Question: I am following this <URL> and I ran into this error from models.py
Error: 'Unable to import 'django.db''
models.py code below
'''
from django.db import models
'''
I am new to python and django so I followed the following steps in creating the app for python 3.
STEPS:
1. Followed this video to change the PATH of Python 3.
2. In the cmd I ran the following:
'''
>python --version [ RESULT: Python 3.8.2 ]
>python -m venv polling-website
>Scripts/activate [Successfully activated]
>py -m pip install Django [Django version 3.0.6]
>django-admin startproject mysite
>python manage.py migrate
>python manage.py startapp polls
>py manage.py runserver
'''
I was able to activate the virtual environment and the django server ran successfully.
I noticed that the virtual environment I made for the project cannot be identified by the Command Palette when I use command.

How will I be able to make the venv interpreter appear?
What mistake was made in installing the Django App?
Thanks in advance.
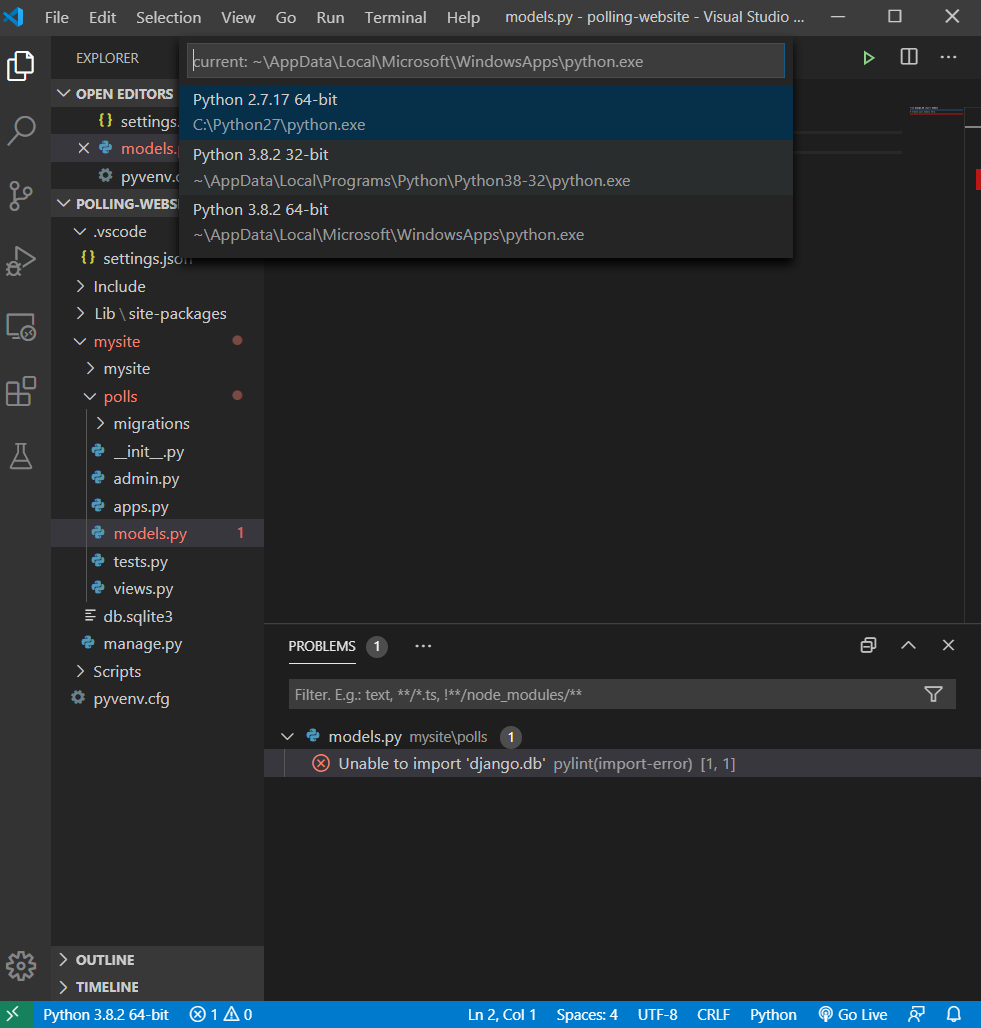
Answer: I think your environment is not in <URL> for them.
You could try the steps at <URL>:
>
1. First, select File/Code > Preferences > Settings to open your Settings, select Workspace.
2. Create or modify an entry for python.pythonPath with the full path to the Python executable: Windows: "python.pythonPath": "c:/dev/ala/venv/Scripts/python.exe", macOS/Linux: "python.pythonPath": "/home/abc/dev/ala/venv/bin/python",